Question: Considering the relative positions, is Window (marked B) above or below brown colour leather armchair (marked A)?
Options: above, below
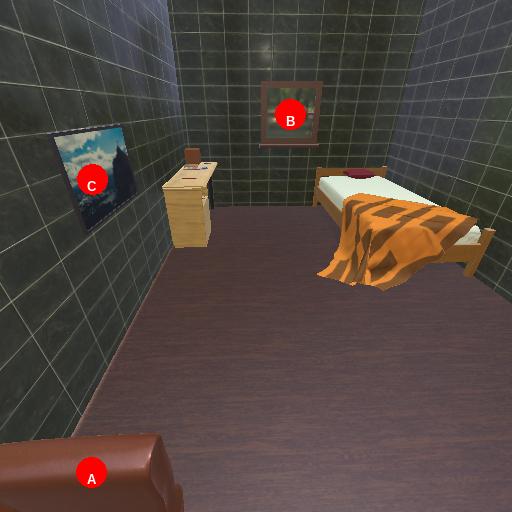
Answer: above